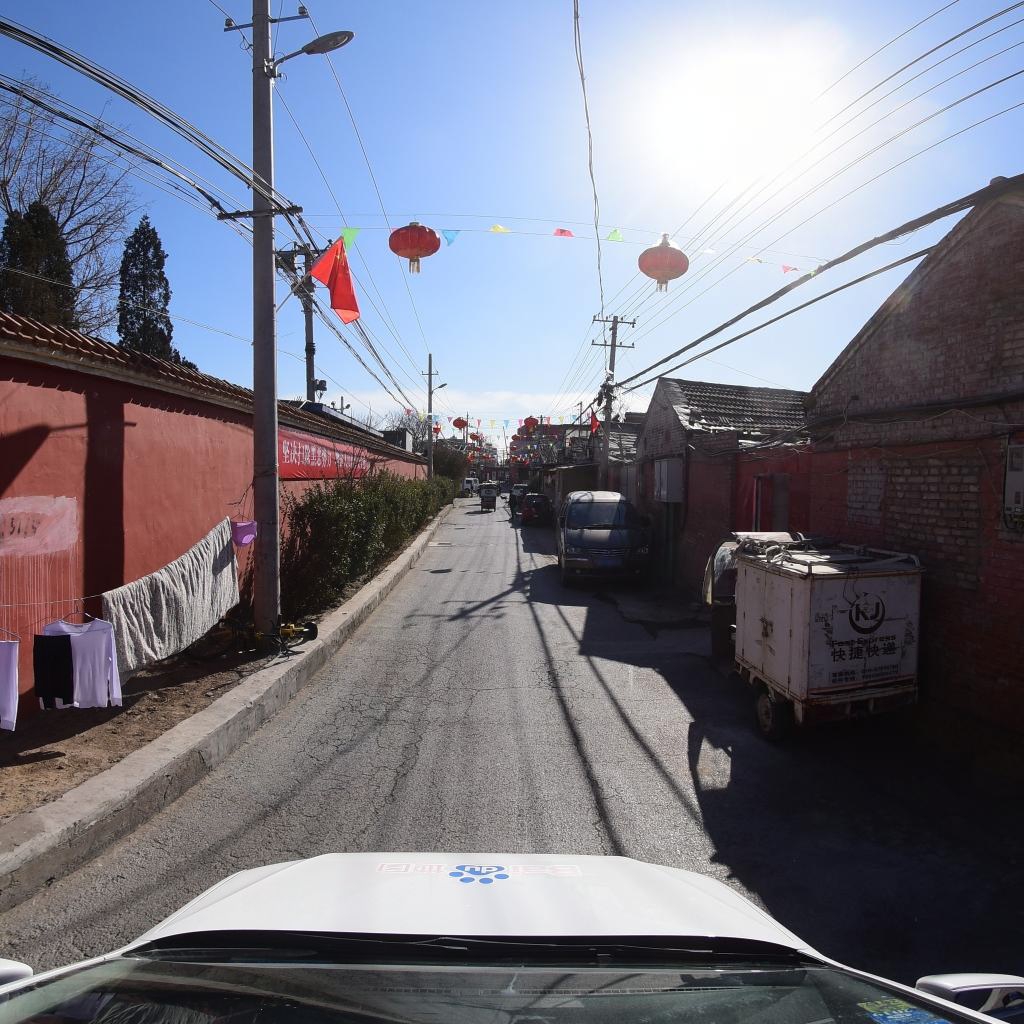
Region: Fengtai
Road damage annotations: alligator crack, alligator crack, transverse crack, longitudinal crack